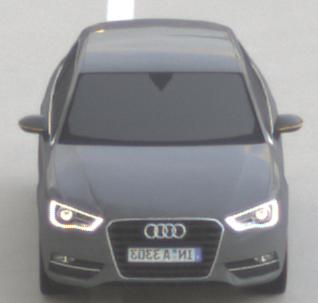
Make: Audi
Model: A3 1.2 TFSI
Detailed model: A3 (8V)
Model produced from: 2013/02
Model produced until: 2014/05
Doors: 3
Color: gray
Road condition: dry road
Daytime: sunrise or sunset
Contrast: medium contrast